Question: I wanted column chart to look like this.
Where there are three columns representing gold,silver and bronze medals

Is there a way to adjust groupPadding betweenthe columns in column chart ?
If not ,is there any hack ?
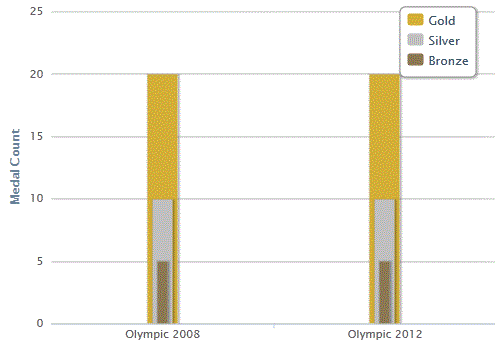
Answer: We've answered you in our forum:
<URL>